Question: I'm looking for a MySQL query to find where two users have posted in the same thread. Here's an example where user_id 1 and user_id 31 have both posted in thread_id 10.

So far I have created this query but it does not retrieve any results. The result should be thread_id 10.
'''
SELECT thread_id
FROM post
WHERE user_id='1'
AND user_id='31'
'''
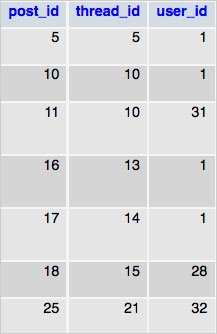
Answer: The problem with your query is that no single row can have both users.
You can move the logic to a 'having' clause (with a 'group by') to do what you want:
'''
SELECT thread_id
FROM post
group by thread_id
having max(user_id = '1') > 0 and
max(user_id ='31') > 0;
'''